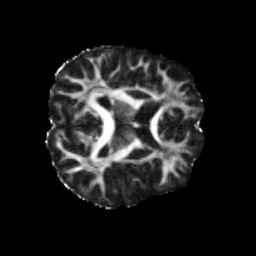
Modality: FA
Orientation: axial
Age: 70
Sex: female
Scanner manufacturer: siemens
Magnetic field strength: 3 T
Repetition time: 3.23 s
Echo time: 0.0892 s